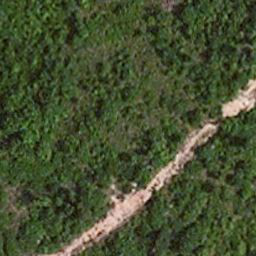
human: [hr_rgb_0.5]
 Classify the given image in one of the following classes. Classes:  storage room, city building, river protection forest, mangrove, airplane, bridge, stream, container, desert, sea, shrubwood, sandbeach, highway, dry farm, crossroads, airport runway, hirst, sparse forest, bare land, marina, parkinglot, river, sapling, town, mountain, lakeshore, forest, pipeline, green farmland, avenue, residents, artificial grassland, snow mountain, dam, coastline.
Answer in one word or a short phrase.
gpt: avenue